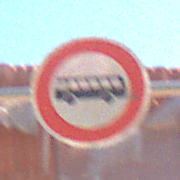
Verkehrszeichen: VerbotKraftomnibusse
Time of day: MorningAfternoon
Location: Outdoor (Nature)
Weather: Clear
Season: Summer
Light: Natural